Breast ultrasound image
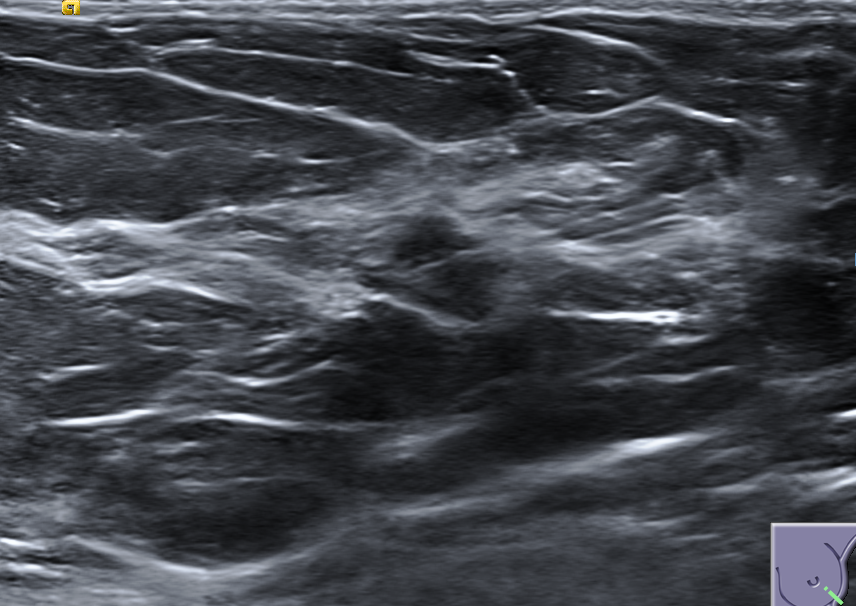
Diagnosis: malignant